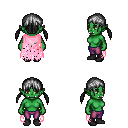
a pixel art fantasy rpg character, female body template, orc, green skin, pink tattered cape, magenta pants, gray twin-tailed hairstyle, black shoes, four views (front, back, left, right), 2x2 character sprite sheet, small pixel art, hard edges, no anti-aliasing